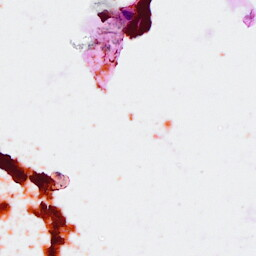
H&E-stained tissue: Breast